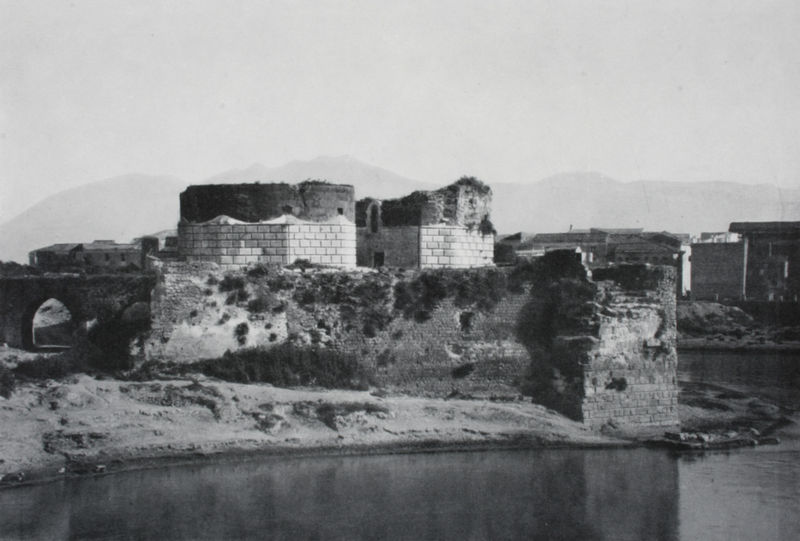
Titel: Blick von der Stadtseite auf die Türme
Künstler: Liphantes
Standort: Capua
Institution: Brückentoranlage
Schlagwörter: berg, himmel, schatten, wasser, weiß, fluss, sand, see, stadt, ufer, grau, hintergrund, licht, schwarz, anlage, dach, gebäude, gras, schloss, weg, alt, architektur, stein, steine, bach, gräser, horizont, häuser, spiegelung, brücke, büsche, gewässer, kanal, sträucher, insel, pflanzen, rund, turm, strand, ruhe, biegung, bogen, fassade, italien, berge, gebirge, dorf, dächer, mauer, ziegel, hafen, rundbogen, flus, durchgang, glatt, tor, befestigung, foto, fotografie, photographie, verfall, flechten, ruine, burg, türme, torbogen, festung, mauerwerk, moos, schwarz-weiss, ruinen, rom, photo, gemäuer, bewachsen, putz, verputzt, spitzbogen, grab, mauern, griechenland, gesträuch, gestrüpp, aufnahme, verfallen, grabmal, flussbiegung, brückenbogen, schwarz/weiß, burgruine, wall, durchfahrt, rundbau, kastell, hafenanlage, bastion, prallhang, chateau d'v